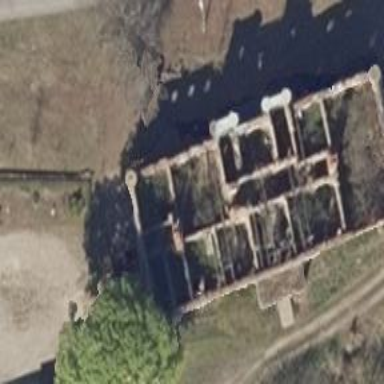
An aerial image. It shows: Historic building.